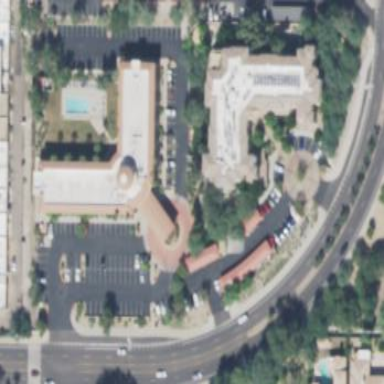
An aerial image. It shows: Hotel building.